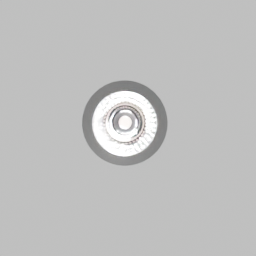
Label: lighting